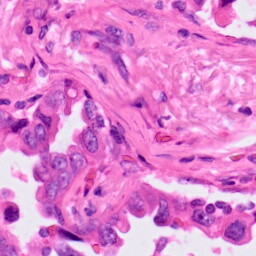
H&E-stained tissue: Lung